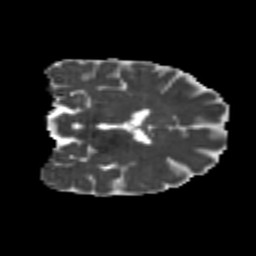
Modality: MD
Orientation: coronal
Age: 24
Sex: female
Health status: healthy
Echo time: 0.074 s